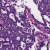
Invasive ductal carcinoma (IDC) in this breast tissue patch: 0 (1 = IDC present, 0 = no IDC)